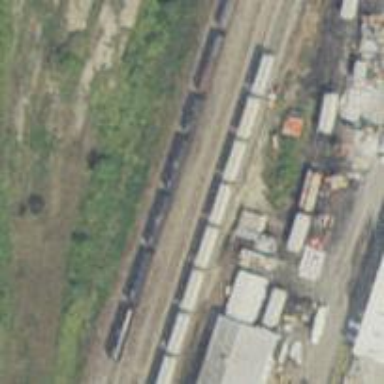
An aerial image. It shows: Abandoned railway yard.